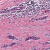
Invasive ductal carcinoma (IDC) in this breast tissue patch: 0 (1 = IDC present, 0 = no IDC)